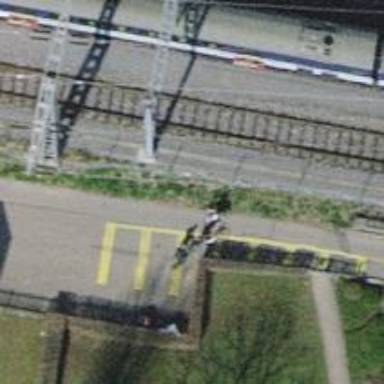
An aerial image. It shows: Bollard.